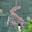
Label: 5